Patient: sex M, age 68
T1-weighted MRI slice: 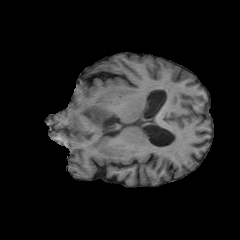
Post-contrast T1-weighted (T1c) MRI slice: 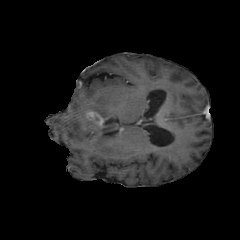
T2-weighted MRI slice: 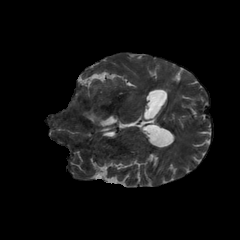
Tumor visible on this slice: yes
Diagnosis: Glioblastoma, IDH-wildtype
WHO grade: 4